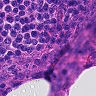
Metastatic tissue present: no